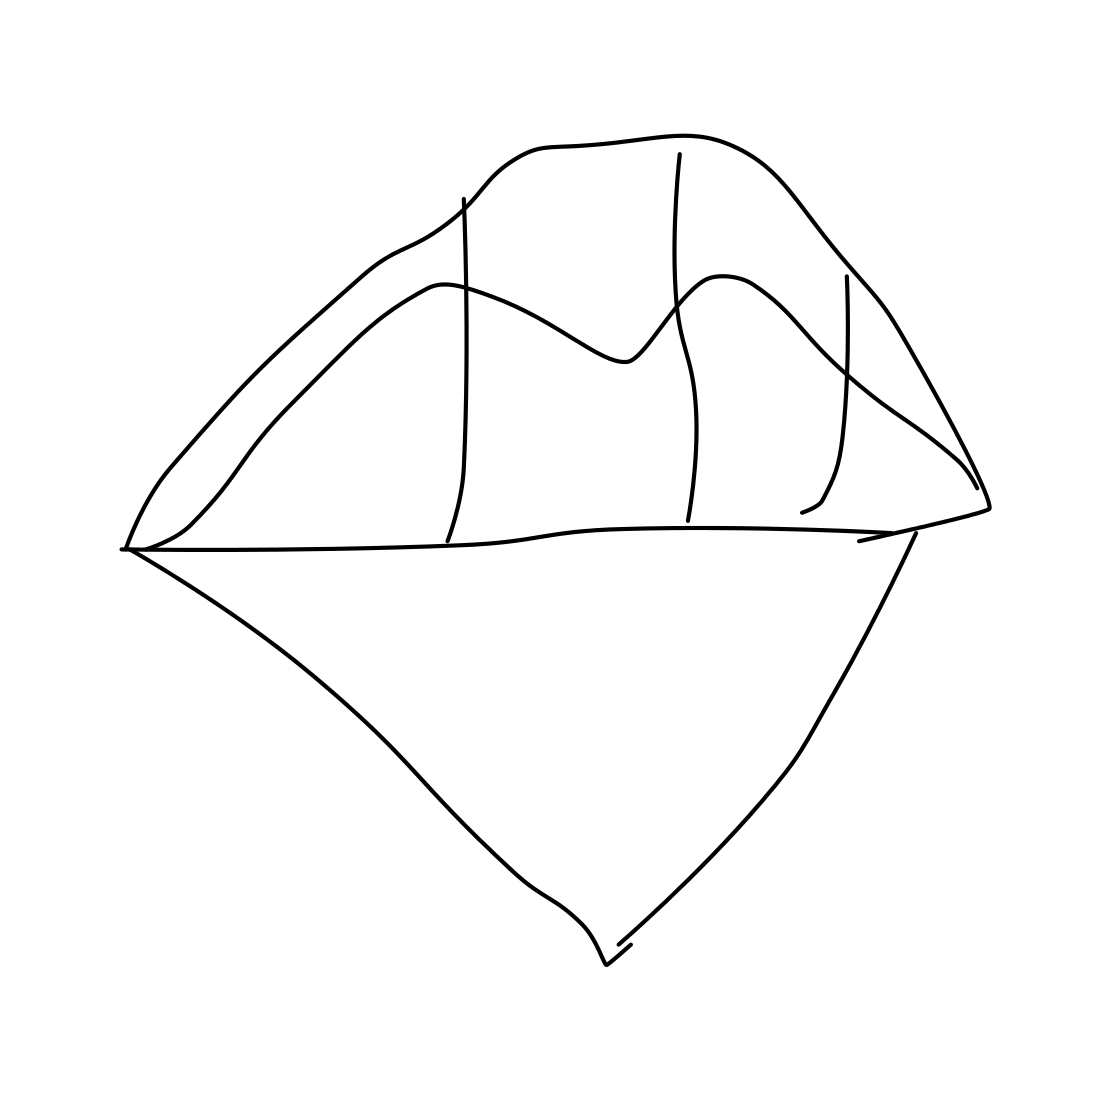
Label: diamond